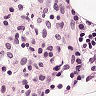
Metastatic tissue present: no